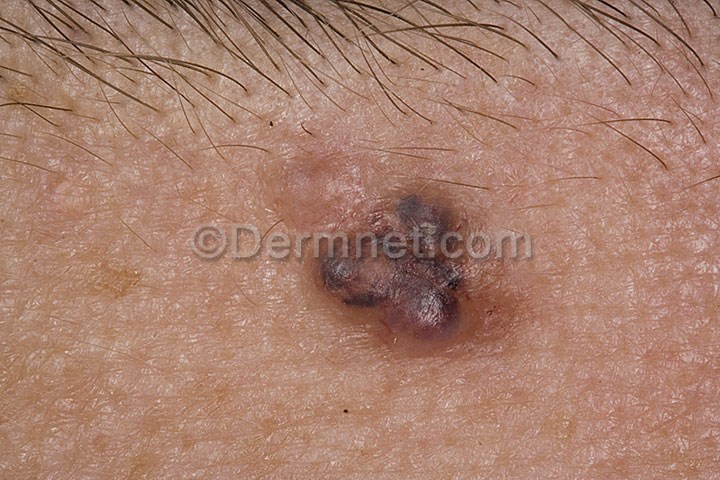
Disease: Actinic Keratosis Basal Cell Carcinoma and other Malignant Lesions